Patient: sex F, age 72
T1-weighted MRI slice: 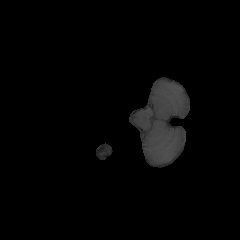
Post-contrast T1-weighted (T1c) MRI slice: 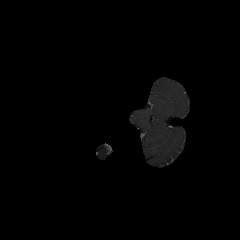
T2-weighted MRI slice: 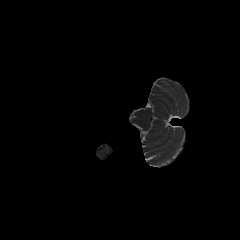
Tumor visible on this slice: no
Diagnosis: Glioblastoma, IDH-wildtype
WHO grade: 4